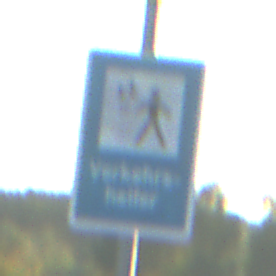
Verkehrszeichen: Verkehrshelfer
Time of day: SunriseSunset
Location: Outdoor (RoadRail)
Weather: Clear
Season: NotSpecified
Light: Natural